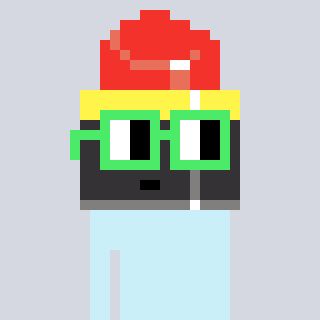
a pixel art character with square light green glasses, a lipstick-shaped head and a teal-colored body on a cool background